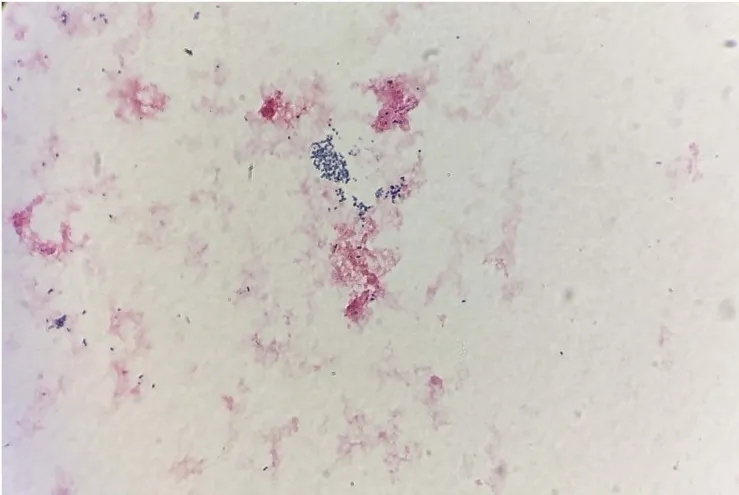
Brucella species staining gram-positive from a positive blood culture (x 1000).
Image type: pathology (gram)